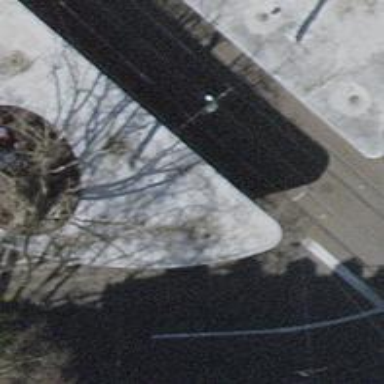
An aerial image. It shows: Tram stop with public transport stop position for trams.